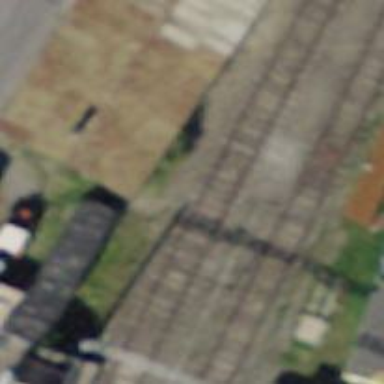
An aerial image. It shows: Rail yard with electrified contact lines for the railway.